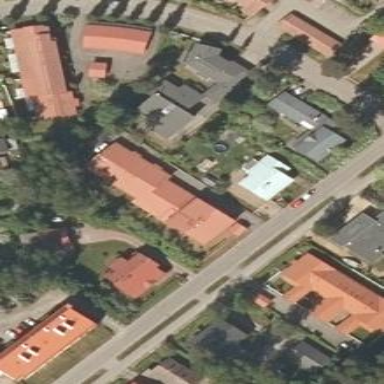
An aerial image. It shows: Terrace-style building with gabled roof.